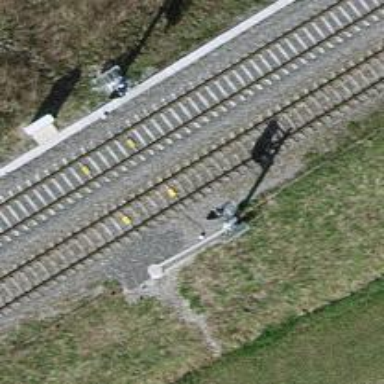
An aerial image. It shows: Railway signal.